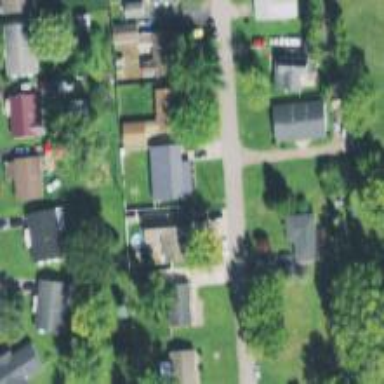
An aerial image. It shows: Residential road.